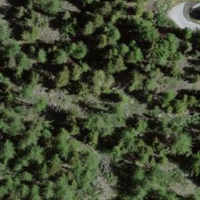
EUNIS habitat code: 43
Species observed at this site:
Tussilago farfara